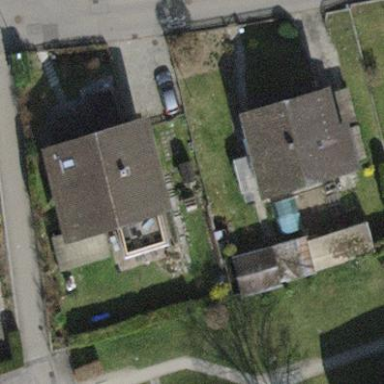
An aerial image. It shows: Detached building.